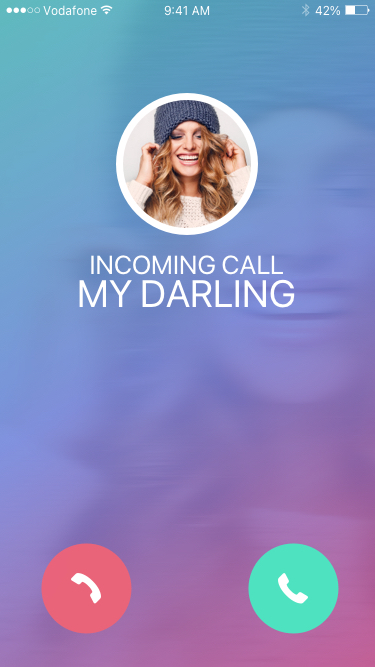
Text in this UI design:
INCOMING CALL
MY DARLING